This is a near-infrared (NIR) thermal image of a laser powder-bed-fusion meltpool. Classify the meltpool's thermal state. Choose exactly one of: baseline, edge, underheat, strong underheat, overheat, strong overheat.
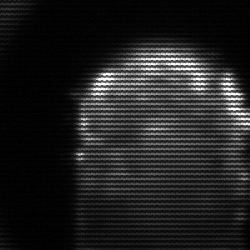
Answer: baseline